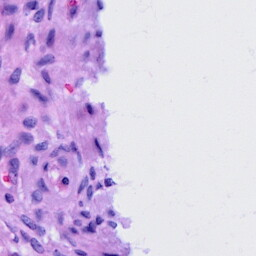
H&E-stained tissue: Cervix